Question: SQL Server 2008 R2 on Windows Server 2012 R2, none of the built in security principals are appearing when trying to view user accounts and assigning permissions.
They are available on the service to assign the LOGON as value. Specifically I am looking for 'NETWORK SERVICE'.
FOR CLARIFICATION: I am referring to the local accounts 'IUSER', 'NETWORK SERVICE', 'LOCAL SYSTEM', etc.

I just completed a parallel installation on a demo server with no issues both 2012 R2 boxes. The one with issue is a VM.
And just to confirm, the accounts DO IN FACT exist on the server. So they were created during the OS install.
I uninstalled an reinstalled both SQL Server and SSMS, both back up and running, same issue.
Any ideas on how to get those back?
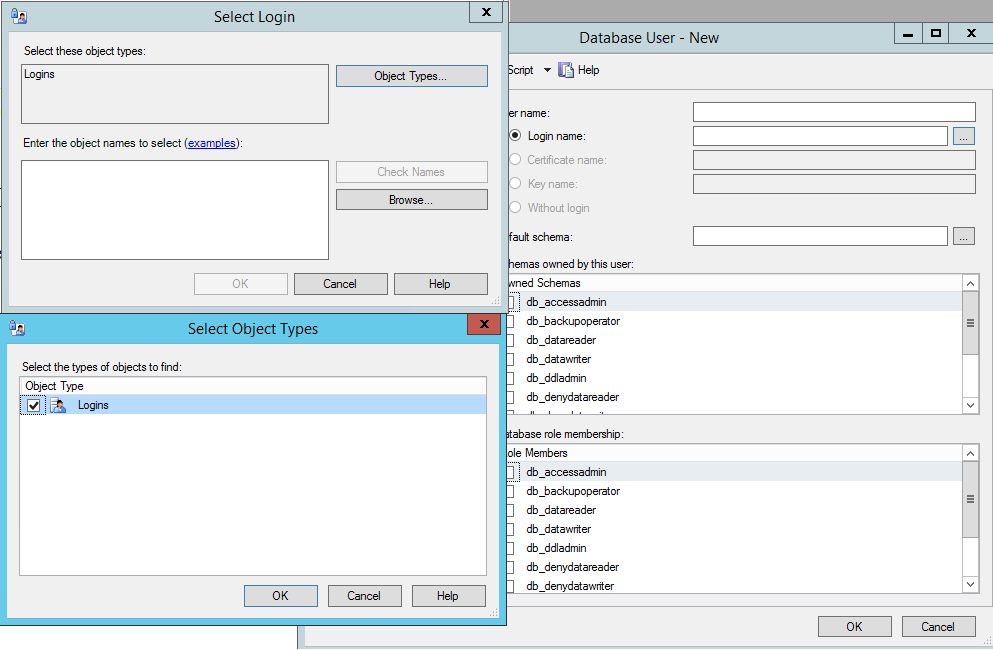
Answer: IUSR isn't a default principal. That's an IIS user account in IIS 7 for anonymous access. SQL Server doesn't assume IIS needs access to the instance, let alone that IIS anonymous users need access. Beginning with IIS 7.5, that was considered a legacy account, IIRC, and isn't even created by default. If you have an account actually named "IUSER", then I imagine that's an account specific to your environment.
You may not see NETWORK SERVICE or LOCAL SERVICE since those accounts were virtualized in Windows Server 2008 R2 and later. <URL> these older accounts aren't present at all while the virtual accounts are.
You should see NT AUTHORITY\SYSTEM, NT SERVICE\MSSQLSERVER (or NT SERVICE\MSSQL$InstanceName) group, and NT SERVICE\SQLSERVERAGENT (or NT SERVICE\SQLAgent$InstanceName) group. Those last two are the virtual accounts that are references to the service accounts used to start those services configured in SQL Server Configuration Manager. You should also see ##MS_PolicyTsqlExecutionLogin## and ##MS_PolicyEventProcessingLogin##, but they're probably disabled.
If you included SQL authentication, you should see the sa account, too. You should also see whatever accounts you added explicitly during the install. Beginning in SQL Server 2008, I think that's it for defaults. If you upgraded an existing instance, you may see different things, otherwise I would expect those accounts were explicitly added during or after the install on the other server.
Bottom line, you need to <URL>, but you may not be able to create NETWORK SERVICE or LOCAL SERVICE since they may not even exist.